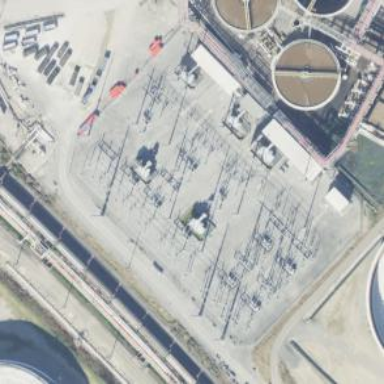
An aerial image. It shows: Industrial substation.